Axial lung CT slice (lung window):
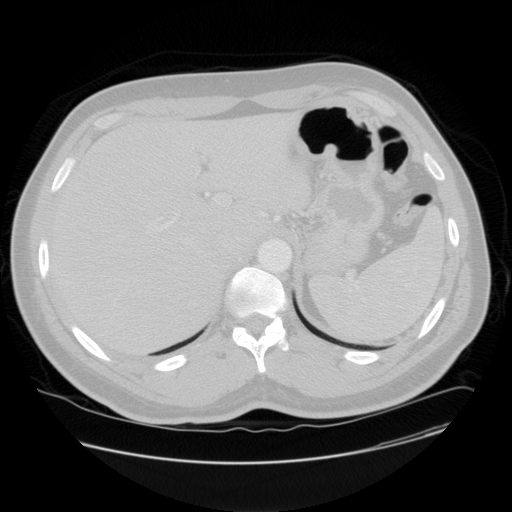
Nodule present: no